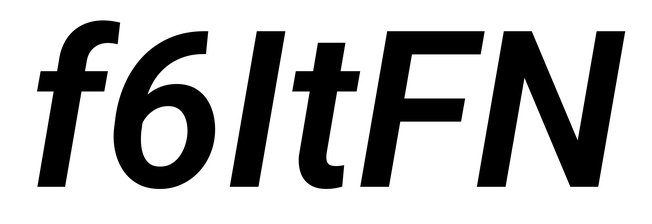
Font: Roboto-Italic_SemiBold_Italic